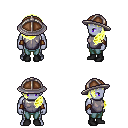
a pixel art fantasy rpg character, male body template, dark elf, purple skin, steel chest armor, teal pants, gold left-swept hairstyle, chain helm, leather bracers, black shoes, four views (front, back, left, right), 2x2 character sprite sheet, small pixel art, hard edges, no anti-aliasing